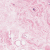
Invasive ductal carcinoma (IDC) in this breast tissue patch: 0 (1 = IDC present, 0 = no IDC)